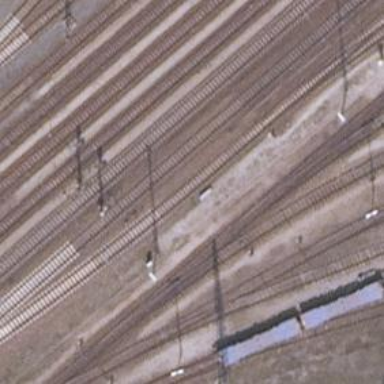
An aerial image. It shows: Railway signal.